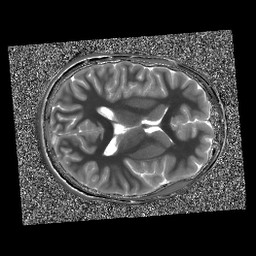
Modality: T1map
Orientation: axial
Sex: female
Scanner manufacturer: siemens
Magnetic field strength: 3 T
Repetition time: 5 s
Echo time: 0.00355 s